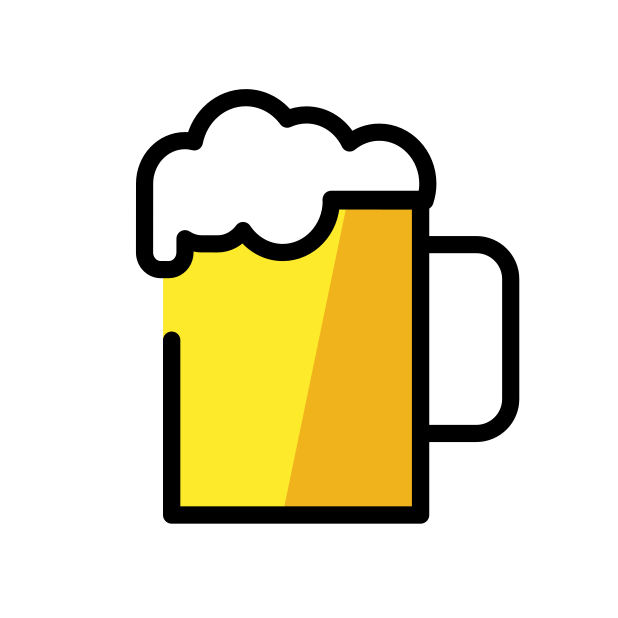
Emoji: 🍺
Name: beer mug
Unicode: 0x1f37a